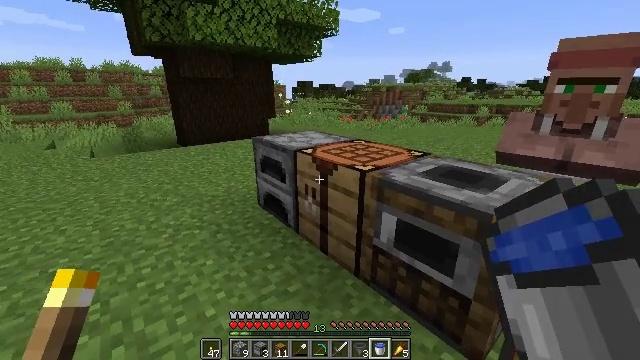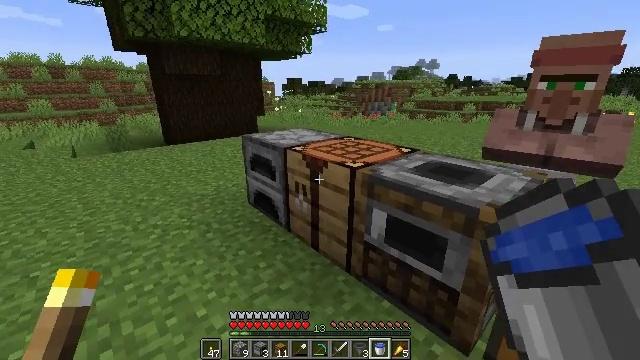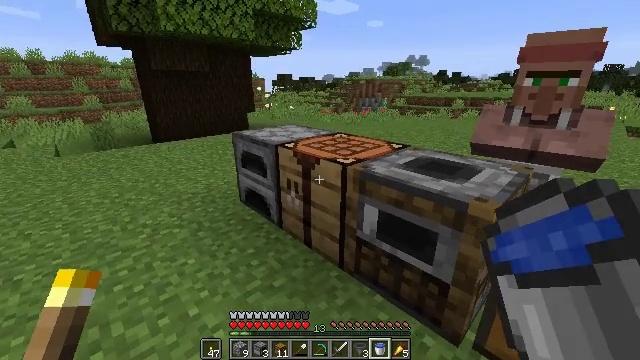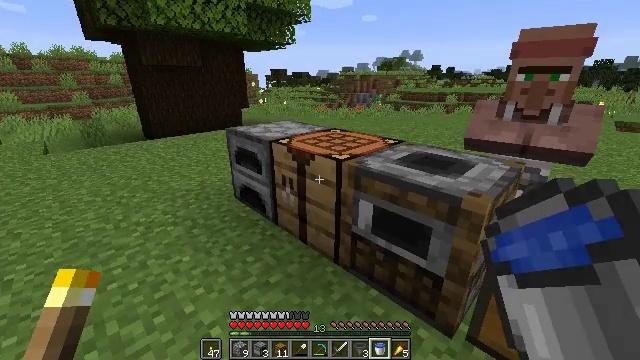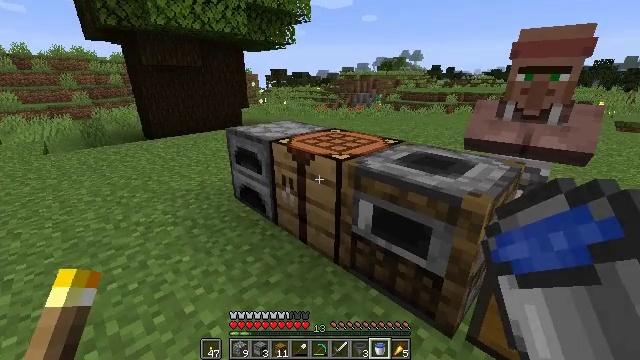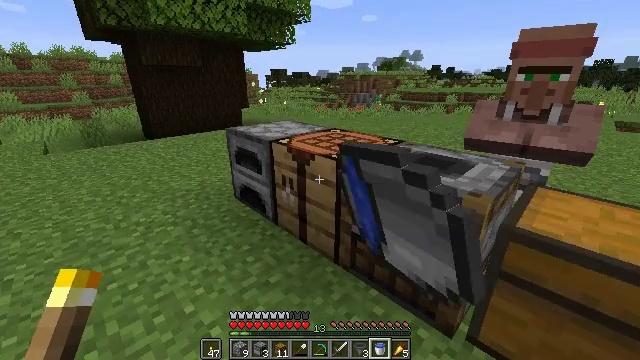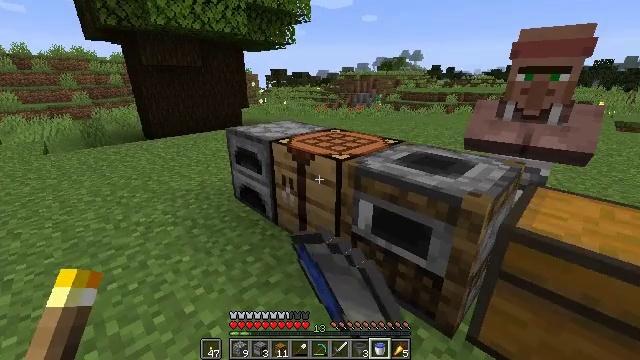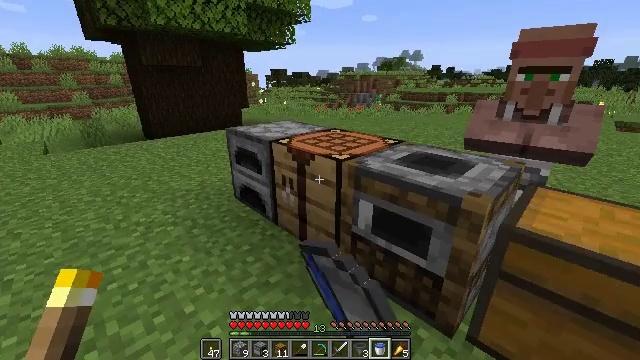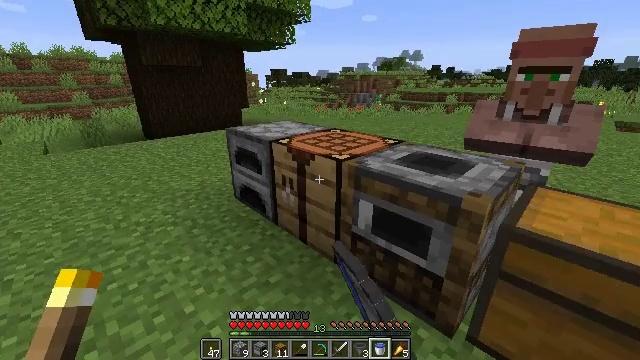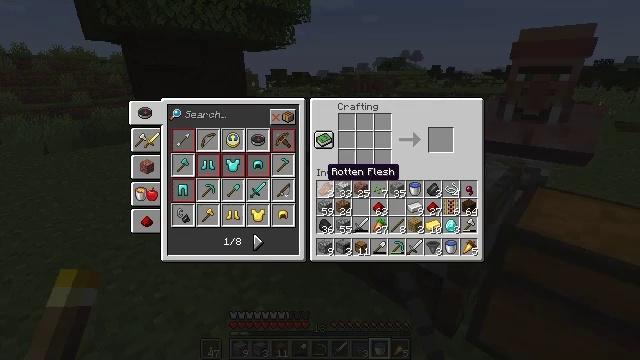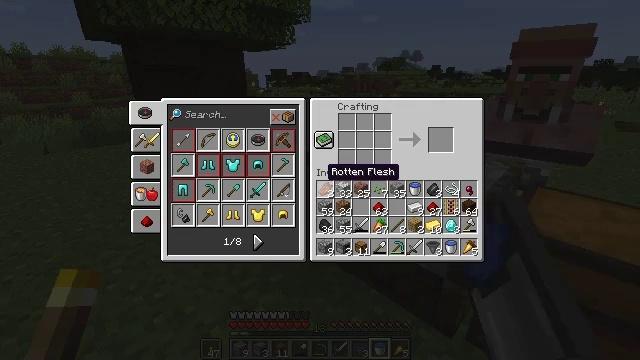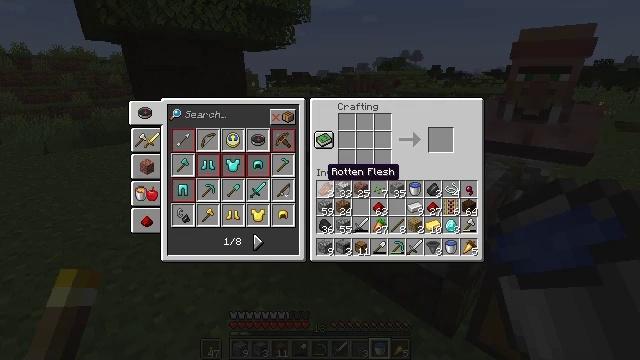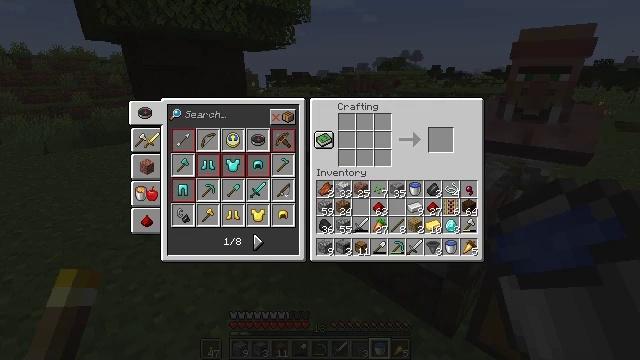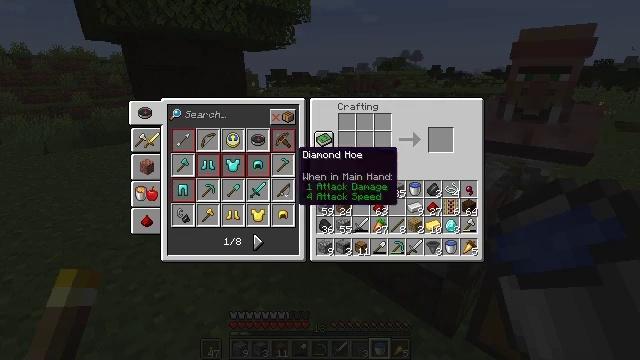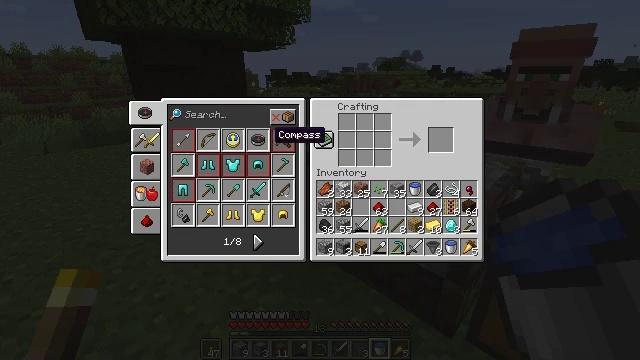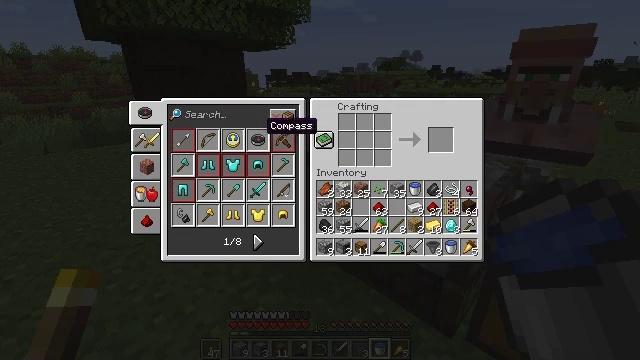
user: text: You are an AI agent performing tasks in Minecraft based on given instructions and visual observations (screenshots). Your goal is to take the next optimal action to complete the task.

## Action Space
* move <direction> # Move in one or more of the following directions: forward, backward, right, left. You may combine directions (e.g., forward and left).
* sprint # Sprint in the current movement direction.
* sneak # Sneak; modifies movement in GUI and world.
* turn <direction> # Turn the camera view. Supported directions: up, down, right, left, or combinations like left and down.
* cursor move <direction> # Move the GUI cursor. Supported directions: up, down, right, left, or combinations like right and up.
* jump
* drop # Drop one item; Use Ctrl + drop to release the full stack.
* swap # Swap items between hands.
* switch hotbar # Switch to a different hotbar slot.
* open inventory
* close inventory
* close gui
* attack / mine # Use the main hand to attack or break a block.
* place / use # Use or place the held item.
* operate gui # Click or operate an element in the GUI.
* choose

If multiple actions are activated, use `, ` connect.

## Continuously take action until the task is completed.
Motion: motion action
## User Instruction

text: Open a crafting table to craft a rail.
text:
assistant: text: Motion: turn right
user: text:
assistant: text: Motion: turn right
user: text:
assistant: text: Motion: turn right
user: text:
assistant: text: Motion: use / place
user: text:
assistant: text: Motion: use / place
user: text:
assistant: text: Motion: use / place
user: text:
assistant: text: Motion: use / place
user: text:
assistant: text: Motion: no_op
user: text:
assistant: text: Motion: no_op
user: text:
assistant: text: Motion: no_op
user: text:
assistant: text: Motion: no_op
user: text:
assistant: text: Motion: no_op
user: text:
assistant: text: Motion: turn left and up
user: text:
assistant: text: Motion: turn left and up
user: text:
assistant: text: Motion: turn left and up
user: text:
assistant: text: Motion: no_op
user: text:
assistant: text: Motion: no_op
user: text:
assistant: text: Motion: turn left
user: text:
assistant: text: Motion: turn left
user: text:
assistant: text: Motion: no_op
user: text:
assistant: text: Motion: no_op
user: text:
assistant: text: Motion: no_op
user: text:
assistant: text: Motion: no_op
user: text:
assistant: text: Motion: no_op
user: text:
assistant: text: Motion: no_op
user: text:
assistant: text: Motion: no_op
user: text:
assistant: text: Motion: attack / mine
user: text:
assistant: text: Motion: attack / mine
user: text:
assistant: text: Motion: attack / mine
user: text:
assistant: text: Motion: attack / mine